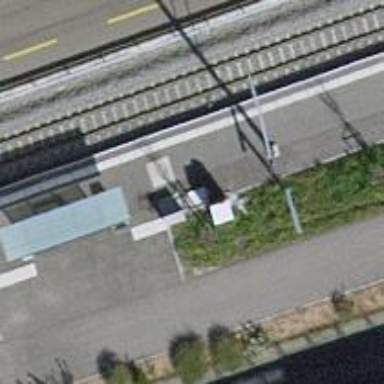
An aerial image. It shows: Halt on the railway.